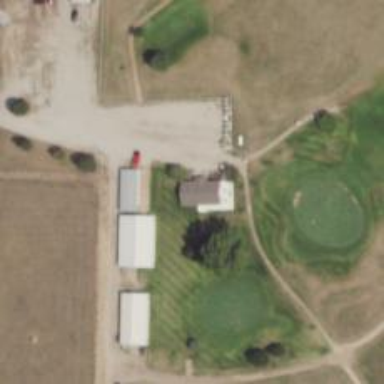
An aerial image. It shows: Clubhouse for golf.